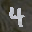
Label: 4